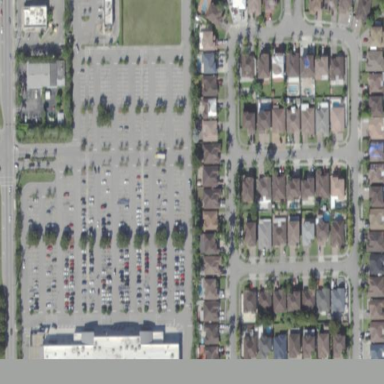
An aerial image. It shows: Retail area.